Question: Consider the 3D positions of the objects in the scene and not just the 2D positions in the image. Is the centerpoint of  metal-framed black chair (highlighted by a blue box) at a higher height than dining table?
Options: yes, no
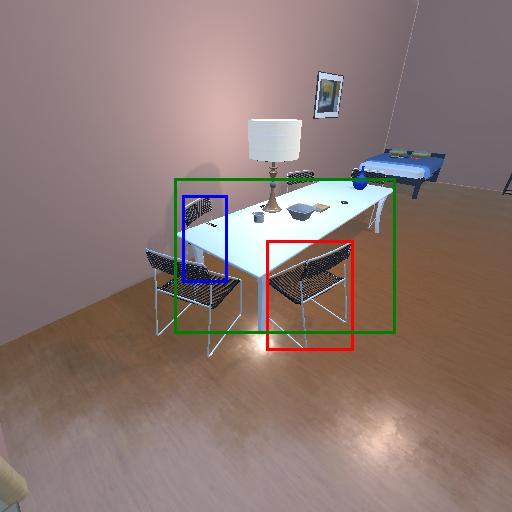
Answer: yes